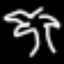
Label: palm tree